RGB frame:
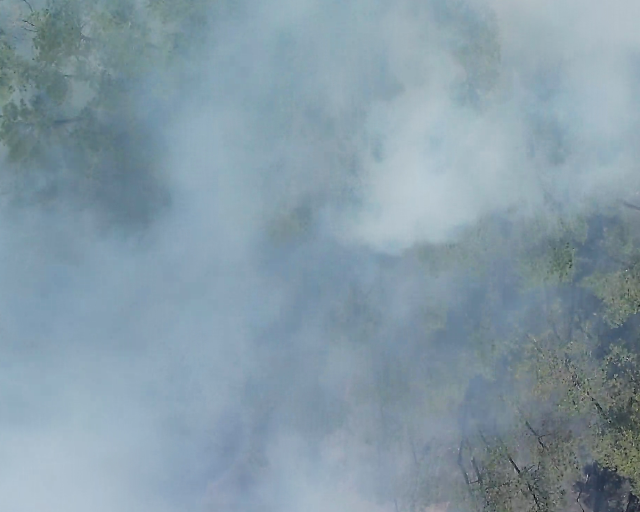
Thermal frame:
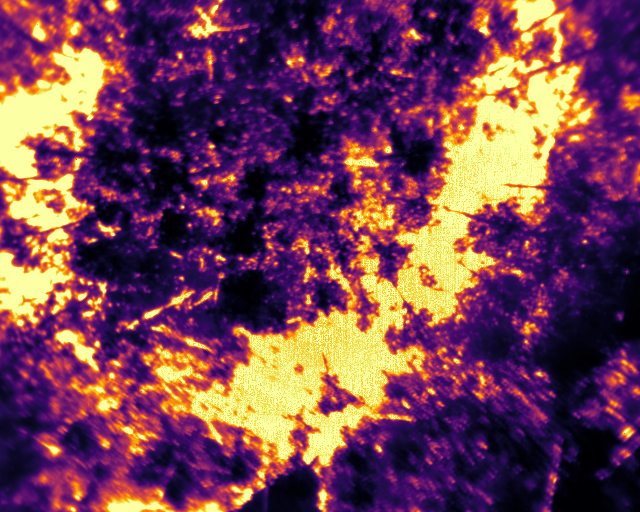
Captured: 2026-02-27 02:38:54
Pixels at or above 80 °C: 185245 (fraction of frame: 0.5653)